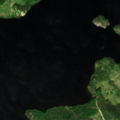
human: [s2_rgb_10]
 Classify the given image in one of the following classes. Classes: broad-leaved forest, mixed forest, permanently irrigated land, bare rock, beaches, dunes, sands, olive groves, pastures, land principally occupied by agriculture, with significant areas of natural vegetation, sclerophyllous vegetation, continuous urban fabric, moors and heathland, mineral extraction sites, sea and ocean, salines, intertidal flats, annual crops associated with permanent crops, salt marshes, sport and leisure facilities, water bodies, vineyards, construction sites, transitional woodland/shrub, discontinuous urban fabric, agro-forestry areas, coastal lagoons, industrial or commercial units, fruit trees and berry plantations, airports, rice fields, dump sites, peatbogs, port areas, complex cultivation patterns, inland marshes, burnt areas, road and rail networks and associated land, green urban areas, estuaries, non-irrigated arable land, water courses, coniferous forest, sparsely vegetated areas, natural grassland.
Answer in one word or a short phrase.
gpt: coniferous forest, mixed forest, water bodies